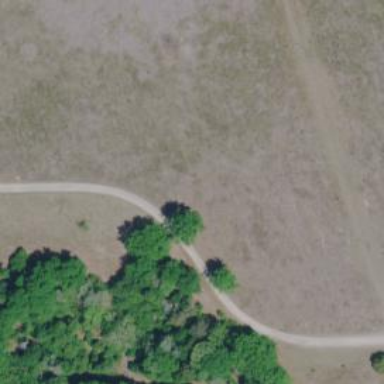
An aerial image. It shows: Driveway.